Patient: sex F, age 51
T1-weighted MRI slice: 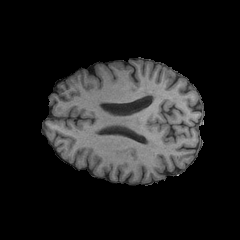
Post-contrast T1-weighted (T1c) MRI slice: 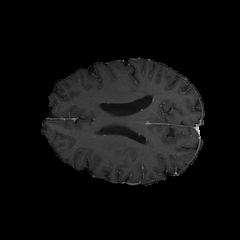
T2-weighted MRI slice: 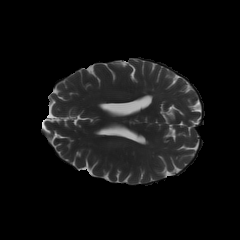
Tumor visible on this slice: no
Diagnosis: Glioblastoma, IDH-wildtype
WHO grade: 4